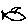
Label: fish